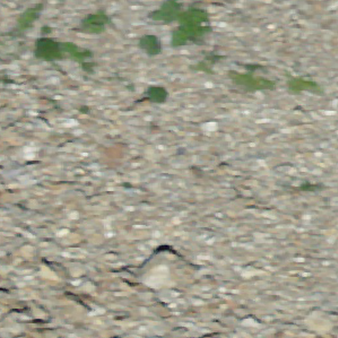
Label: other